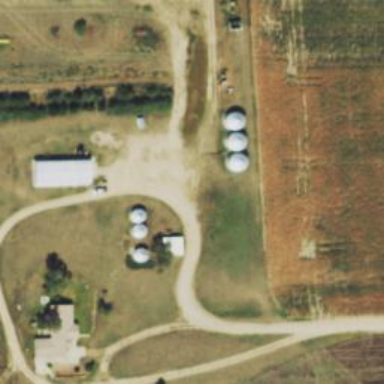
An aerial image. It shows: Silo.